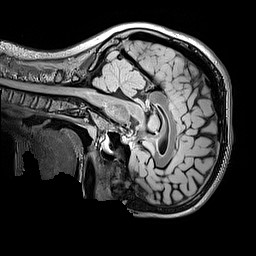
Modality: FLAIR
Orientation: sagittal
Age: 9
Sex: male
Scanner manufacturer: siemens
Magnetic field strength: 3 T
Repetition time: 5 s
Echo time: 0.388 s